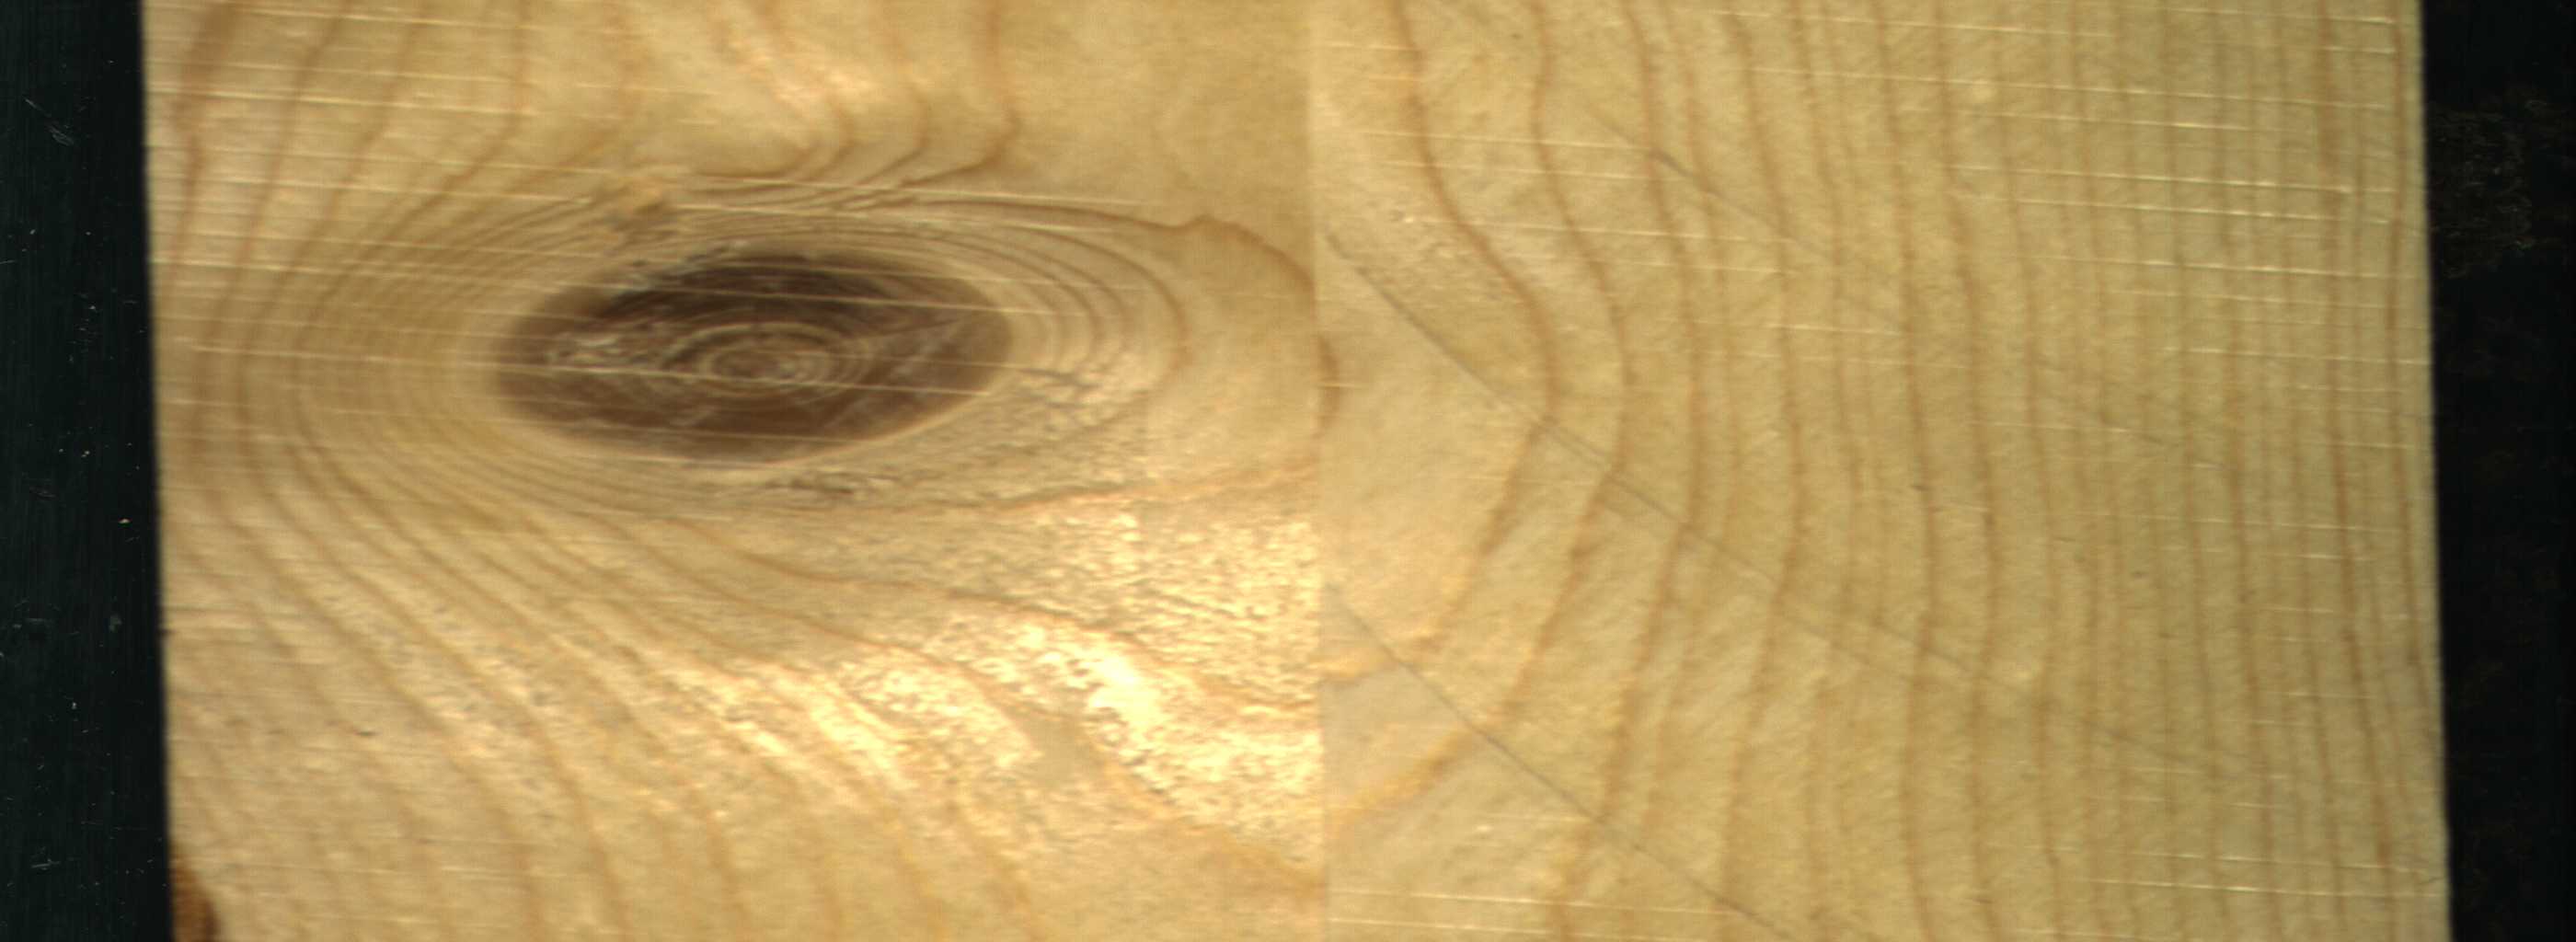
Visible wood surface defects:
Live_Knot